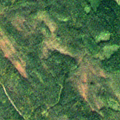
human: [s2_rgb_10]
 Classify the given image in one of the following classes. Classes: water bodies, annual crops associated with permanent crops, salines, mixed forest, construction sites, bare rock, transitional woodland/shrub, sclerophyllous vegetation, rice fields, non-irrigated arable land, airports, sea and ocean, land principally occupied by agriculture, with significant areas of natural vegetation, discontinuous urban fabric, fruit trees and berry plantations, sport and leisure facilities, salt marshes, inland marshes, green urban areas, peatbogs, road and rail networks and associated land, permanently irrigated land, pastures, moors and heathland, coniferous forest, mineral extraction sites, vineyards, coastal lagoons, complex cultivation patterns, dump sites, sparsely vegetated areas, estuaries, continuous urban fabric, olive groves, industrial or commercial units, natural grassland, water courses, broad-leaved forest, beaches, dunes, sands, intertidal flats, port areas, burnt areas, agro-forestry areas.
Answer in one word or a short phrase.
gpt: coniferous forest, mixed forest